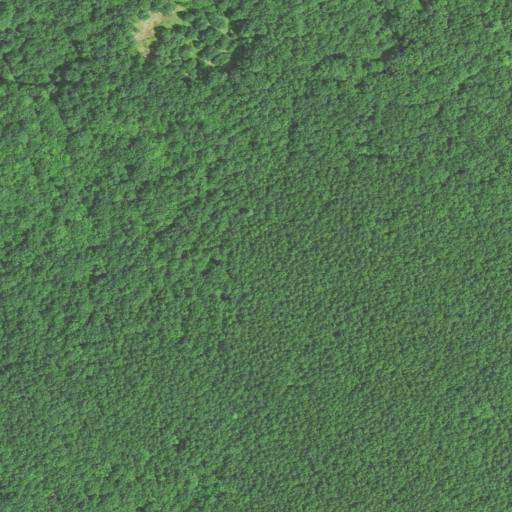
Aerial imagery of mountain in Connecticut named Compounce Mountain containing only deciduous forest